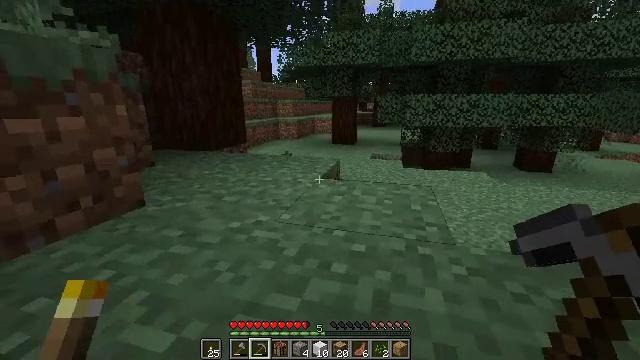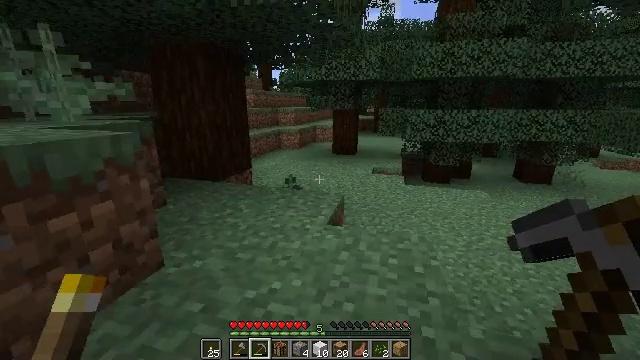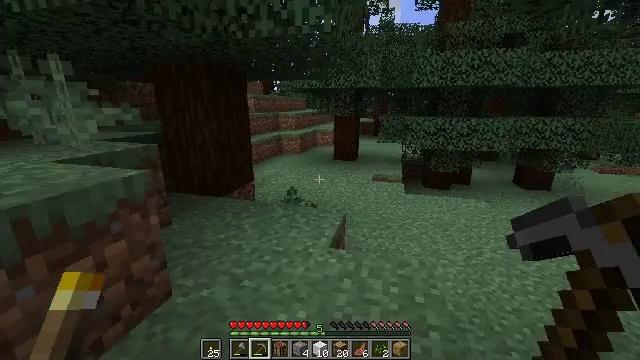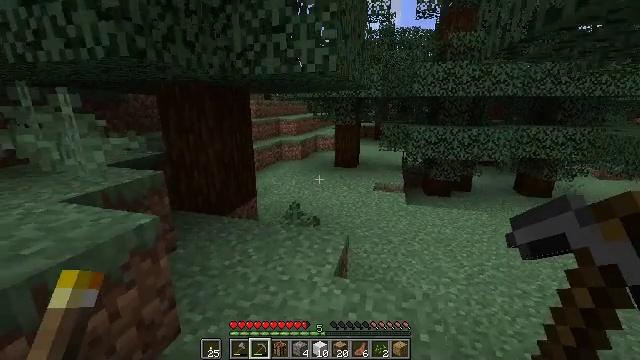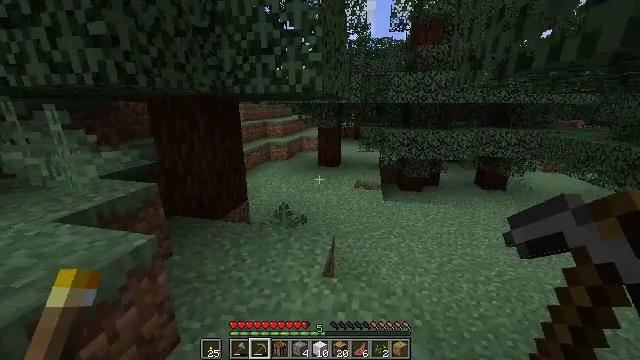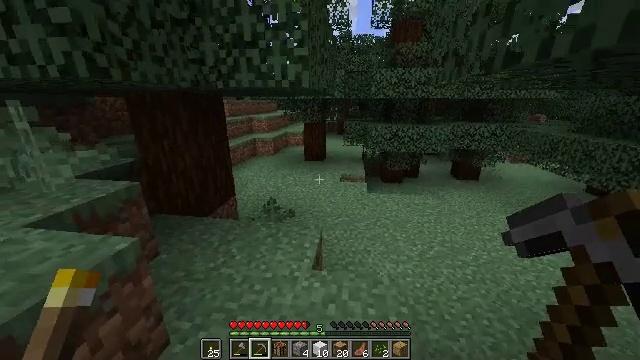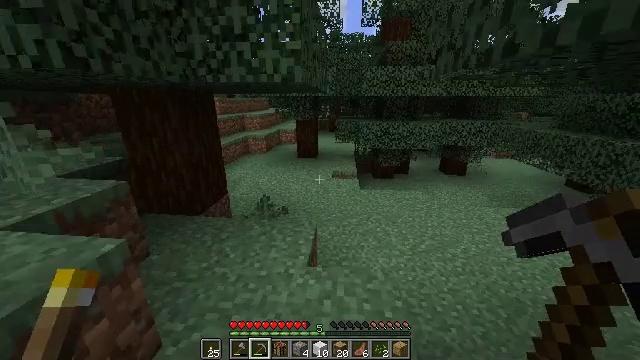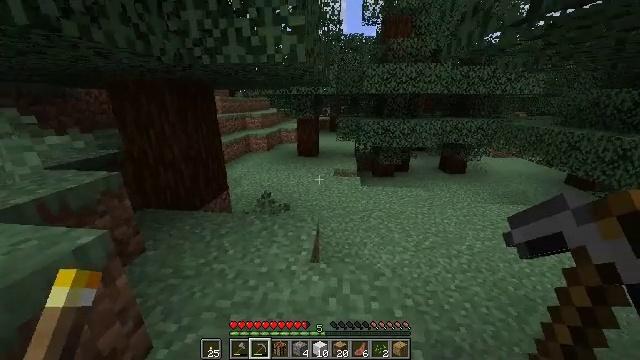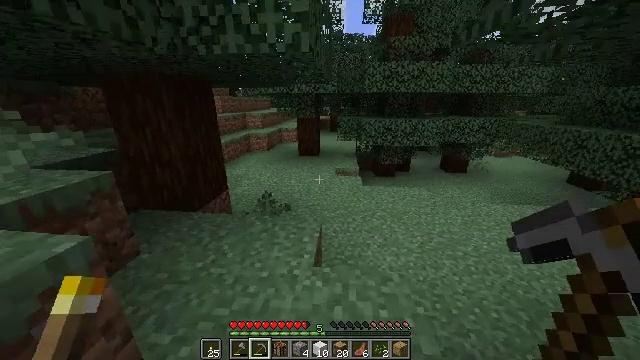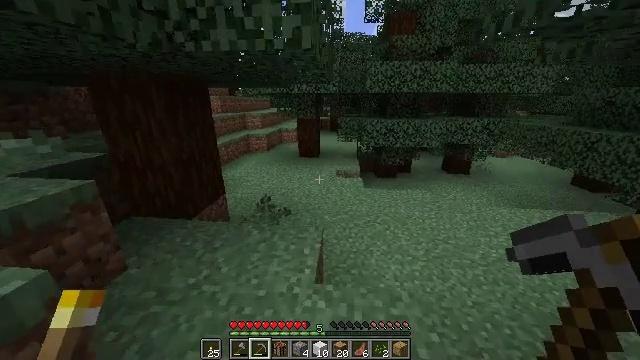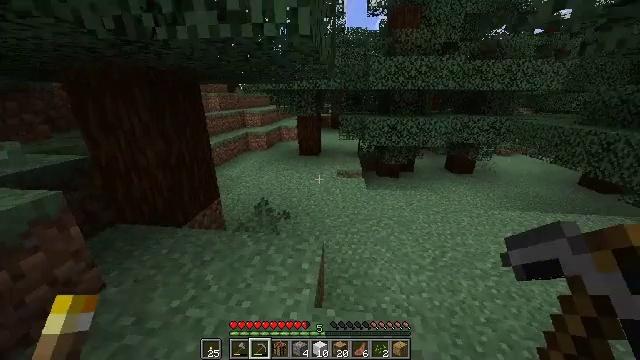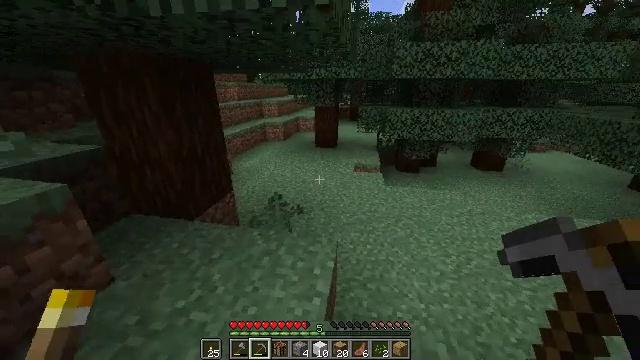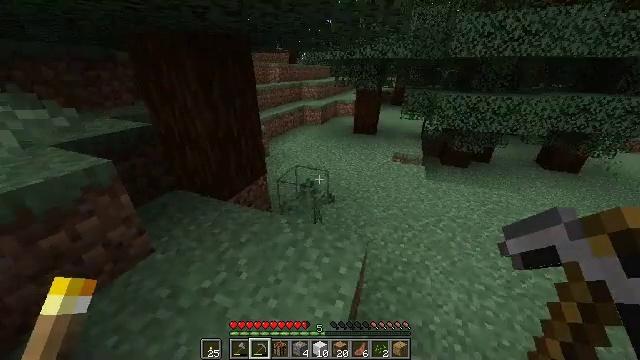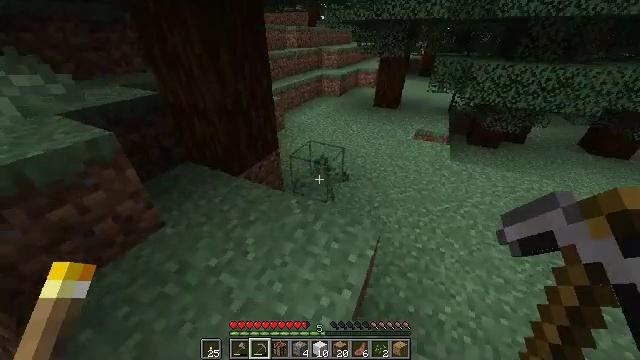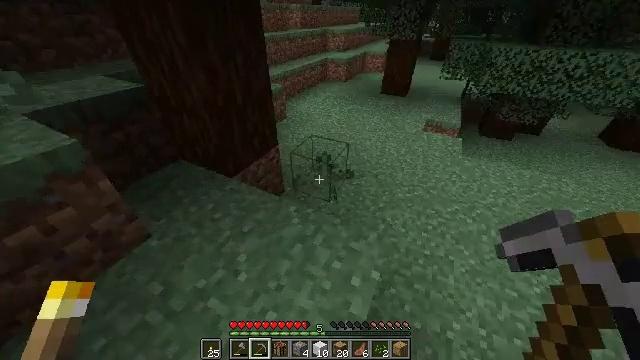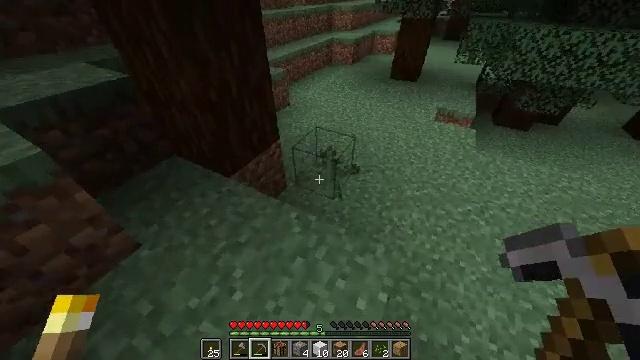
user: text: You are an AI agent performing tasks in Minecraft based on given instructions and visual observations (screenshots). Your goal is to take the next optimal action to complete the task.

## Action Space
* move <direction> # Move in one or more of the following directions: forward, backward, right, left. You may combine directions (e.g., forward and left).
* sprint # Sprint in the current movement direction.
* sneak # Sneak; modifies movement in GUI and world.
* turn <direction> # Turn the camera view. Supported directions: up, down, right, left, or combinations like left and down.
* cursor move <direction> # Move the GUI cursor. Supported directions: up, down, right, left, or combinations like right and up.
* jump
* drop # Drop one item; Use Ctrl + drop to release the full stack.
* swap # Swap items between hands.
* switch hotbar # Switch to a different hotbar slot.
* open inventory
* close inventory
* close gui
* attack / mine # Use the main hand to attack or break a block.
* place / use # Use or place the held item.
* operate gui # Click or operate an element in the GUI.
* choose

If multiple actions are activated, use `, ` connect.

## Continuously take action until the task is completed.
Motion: motion action
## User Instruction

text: Attack the ground to gather fern.
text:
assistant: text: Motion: move forward, sprint, jump
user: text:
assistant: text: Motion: move forward, sprint, jump
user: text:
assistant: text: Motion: move forward, sprint, jump
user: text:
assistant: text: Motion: move forward, sprint, turn right and down
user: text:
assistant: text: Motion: move forward, sprint, turn right and down
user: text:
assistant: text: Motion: move forward, sprint, turn right
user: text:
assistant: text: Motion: move forward, sprint
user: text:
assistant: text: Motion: move forward, sprint
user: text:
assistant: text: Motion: move forward, sprint
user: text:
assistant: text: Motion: move forward, sprint
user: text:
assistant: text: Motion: move forward, sprint, turn left and down
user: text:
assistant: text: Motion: move forward, sprint, turn left and down
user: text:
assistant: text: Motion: move forward, sprint, turn left and down
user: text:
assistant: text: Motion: move forward, sprint, turn left and down
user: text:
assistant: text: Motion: move forward, sprint, turn left and down
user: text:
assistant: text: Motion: move forward, sprint, turn left and down
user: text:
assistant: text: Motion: move forward, sprint, turn down, attack / mine
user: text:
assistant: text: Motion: move forward, sprint, attack / mine
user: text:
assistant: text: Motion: move forward, sprint, attack / mine
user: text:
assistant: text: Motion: move forward, sprint, attack / mine
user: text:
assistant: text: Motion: move forward, sprint, turn right and up
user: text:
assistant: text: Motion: move forward, sprint, turn right and up
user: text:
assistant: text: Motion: move forward, sprint, turn right and up
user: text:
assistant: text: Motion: sprint